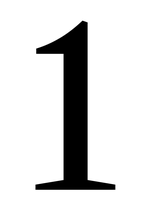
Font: LibreCaslonText_Regular